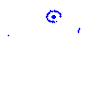
Particle: kaon